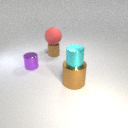
small purple metal cylinder behind large brown metal cylinder